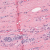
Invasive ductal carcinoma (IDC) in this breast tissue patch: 0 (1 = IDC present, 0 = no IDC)